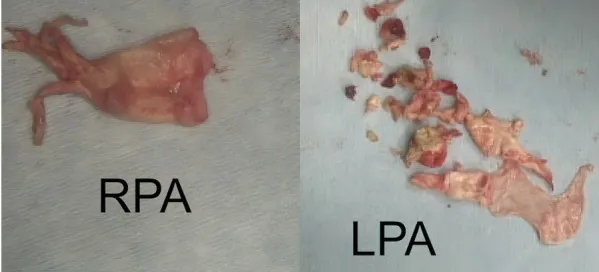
Removed thrombotic material from both pulmonary arteries (patient 2). RPA, right pulmonary artery; LPA, left pulmonary artery.
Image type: medical_photograph (other_medical_photograph)